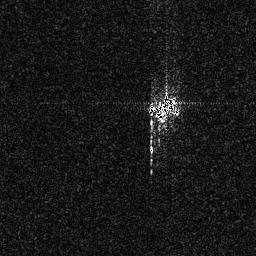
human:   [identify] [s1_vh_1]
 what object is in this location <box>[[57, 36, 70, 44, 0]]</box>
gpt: <ref>1 medium ship at the center</ref>